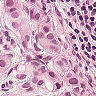
Metastatic tissue present: yes